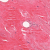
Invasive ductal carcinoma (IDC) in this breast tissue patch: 0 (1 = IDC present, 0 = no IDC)